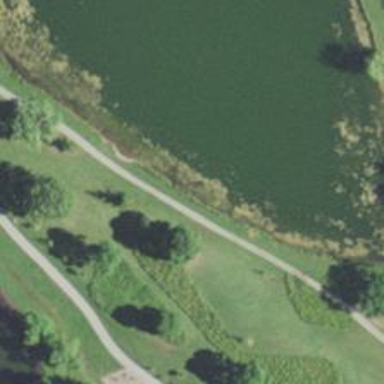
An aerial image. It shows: Disc golf hole.